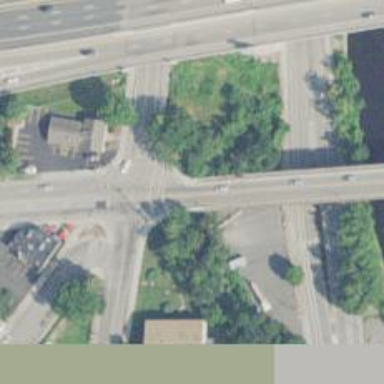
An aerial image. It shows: Secondary road with asphalt surface passing over bridge.